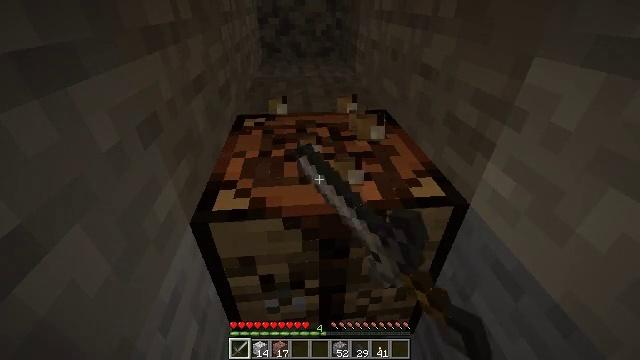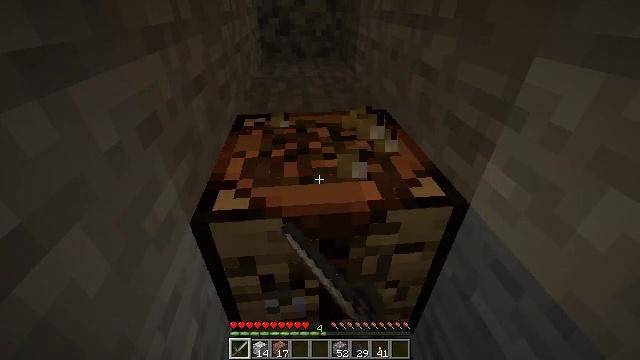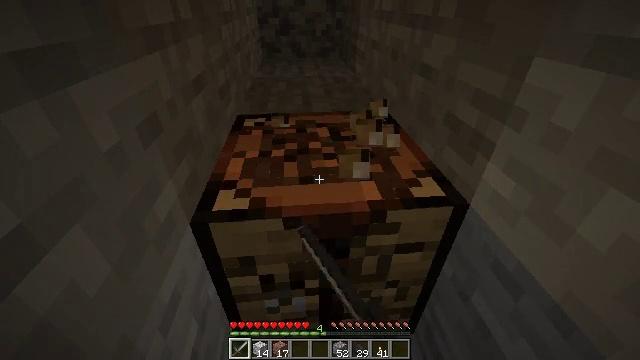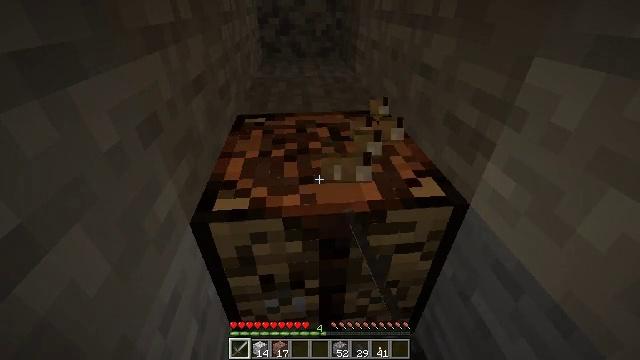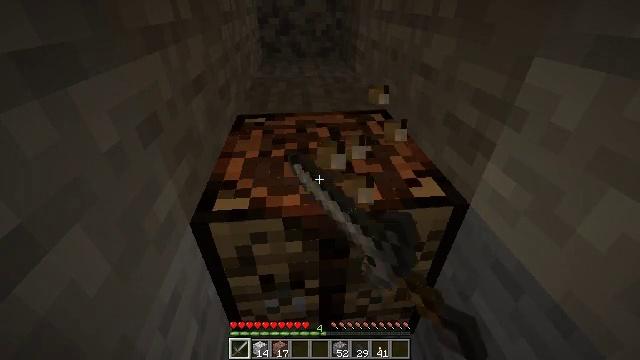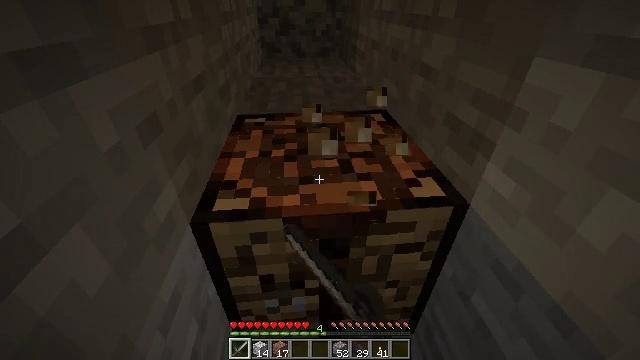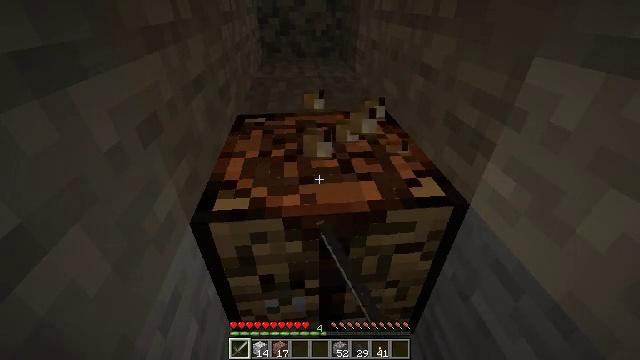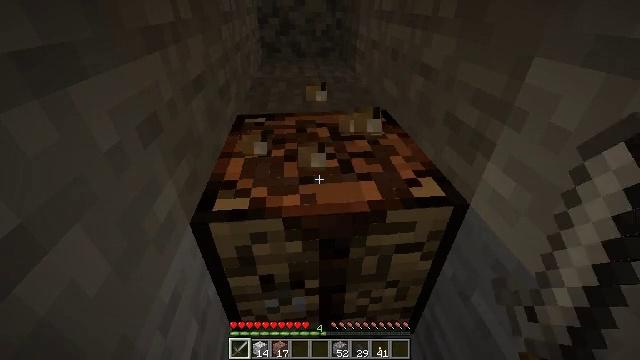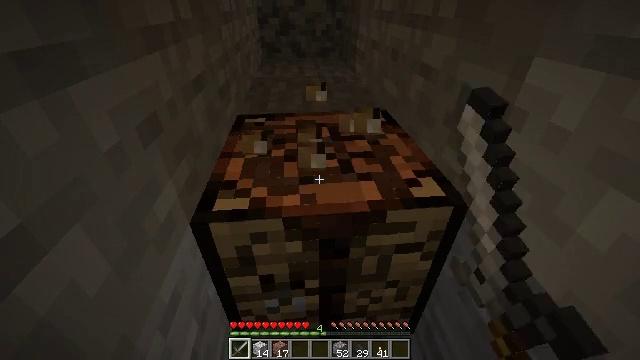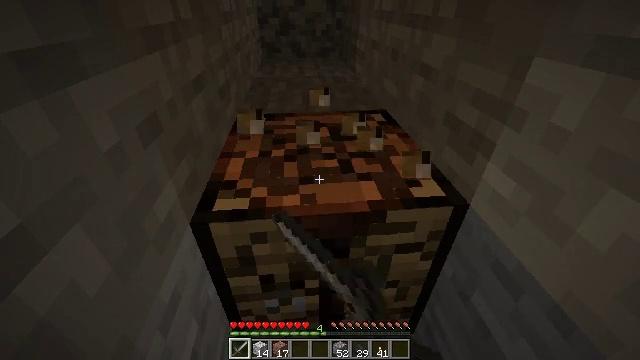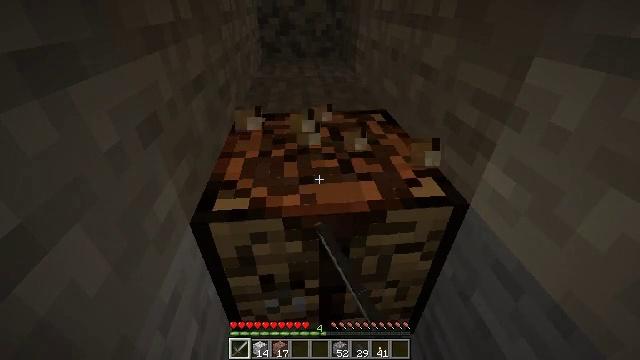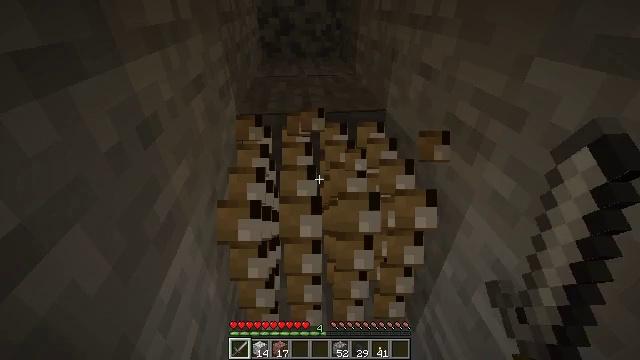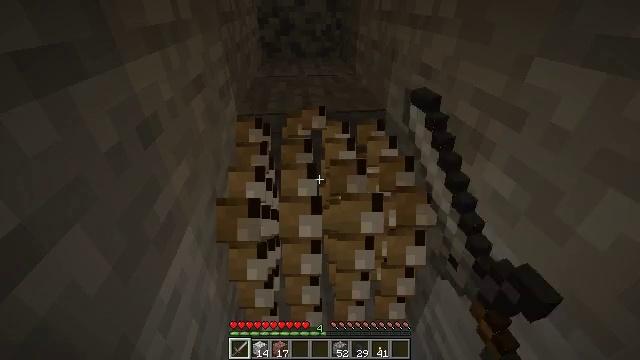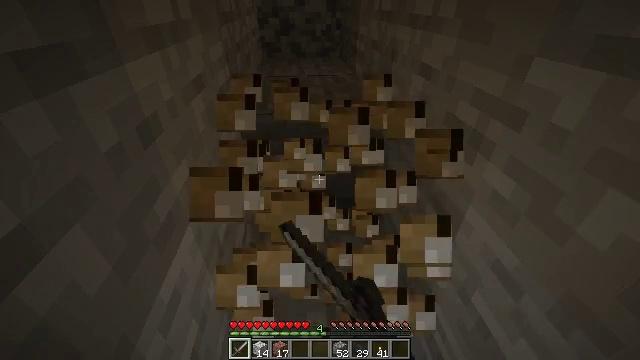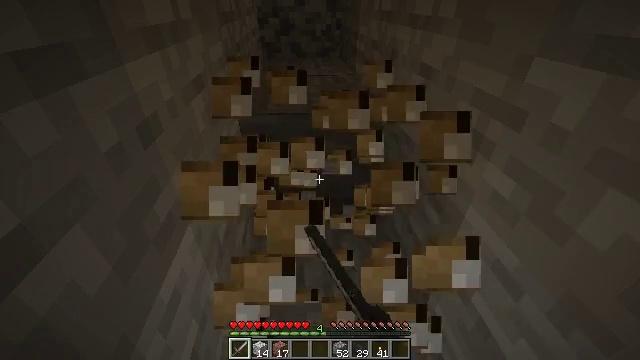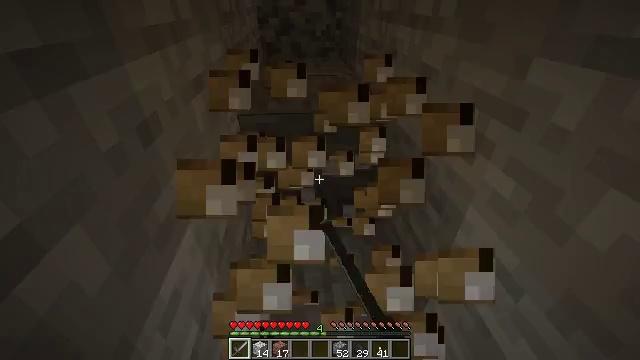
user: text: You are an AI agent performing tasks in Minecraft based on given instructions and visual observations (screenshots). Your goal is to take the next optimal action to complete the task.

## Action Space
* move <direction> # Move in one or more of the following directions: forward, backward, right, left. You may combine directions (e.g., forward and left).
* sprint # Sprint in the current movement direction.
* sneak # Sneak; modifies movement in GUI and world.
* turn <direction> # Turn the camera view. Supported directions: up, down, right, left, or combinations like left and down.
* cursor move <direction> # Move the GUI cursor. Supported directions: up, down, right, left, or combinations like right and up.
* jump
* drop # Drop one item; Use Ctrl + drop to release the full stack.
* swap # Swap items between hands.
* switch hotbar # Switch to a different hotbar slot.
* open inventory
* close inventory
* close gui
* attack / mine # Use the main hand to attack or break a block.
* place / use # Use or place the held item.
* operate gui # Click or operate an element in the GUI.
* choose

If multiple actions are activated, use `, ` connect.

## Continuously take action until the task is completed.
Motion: motion action
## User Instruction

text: Put back the crafting table.
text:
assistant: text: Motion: attack / mine
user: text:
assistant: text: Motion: attack / mine
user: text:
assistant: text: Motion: attack / mine
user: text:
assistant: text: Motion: attack / mine
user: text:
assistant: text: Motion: attack / mine
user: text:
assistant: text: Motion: attack / mine
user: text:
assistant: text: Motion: attack / mine
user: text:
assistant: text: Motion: attack / mine
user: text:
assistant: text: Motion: attack / mine
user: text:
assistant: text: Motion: attack / mine
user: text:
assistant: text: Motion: attack / mine
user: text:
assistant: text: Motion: attack / mine
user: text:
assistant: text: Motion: attack / mine
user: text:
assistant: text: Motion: attack / mine
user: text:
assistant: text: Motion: attack / mine
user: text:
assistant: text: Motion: attack / mine